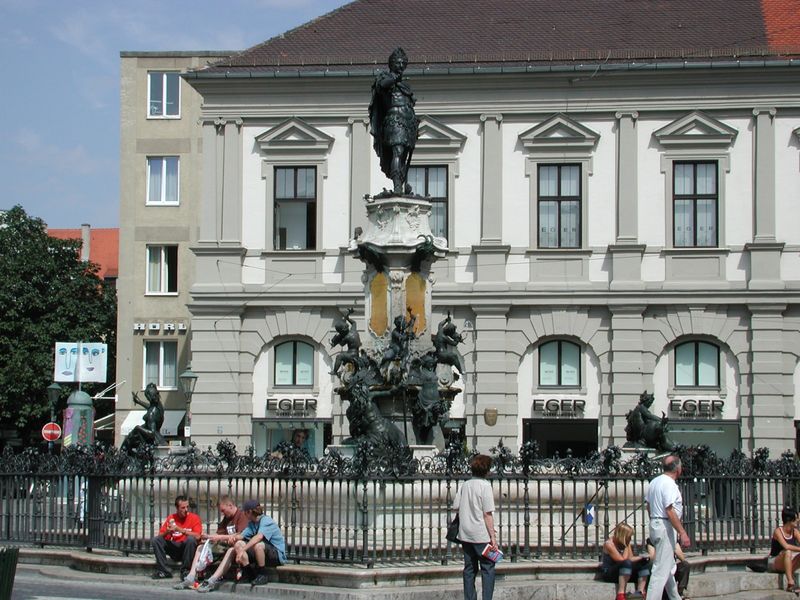
Titel: Augustusbrunnen
Künstler: Hubert Gerhard
Standort: Augsburg, Maximilianstraße (EU - D - B)
Schlagwörter: baum, blau, himmel, mann, wolken, frauen, menschen, sitzen, stadt, fenster, frau, laterne, männer, schwarz, straße, säule, dach, gebäude, haus, zaun, leute, gesicht, mensch, vorhang, sonne, personen, brunnen, kamin, kinder, pferde, engel, skulptur, springbrunnen, statue, fassade, geschäft, pflaster, platz, figuren, ornamente, metall, geländer, foto, fotografie, schild, messing, buch, denkmal, tasche, skulpturen, löwe, touristen, verkehrsschild, jugendliche, egel, eger, entel, fouristen, horl